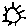
Label: sun